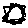
Label: square